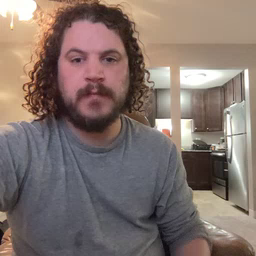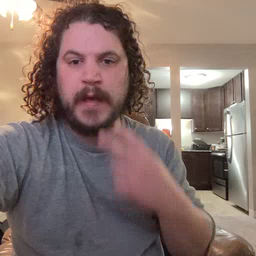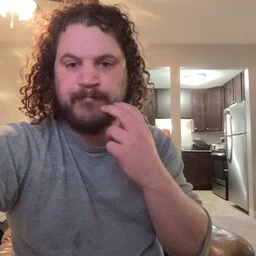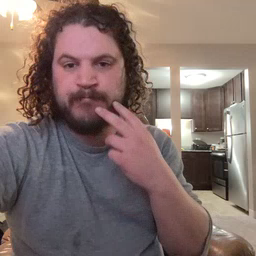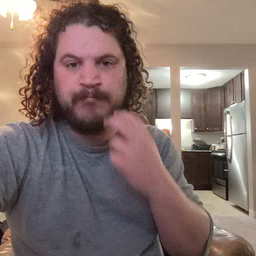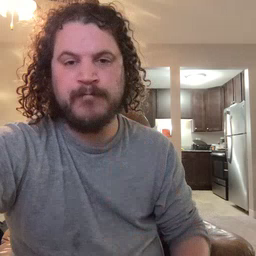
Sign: gum